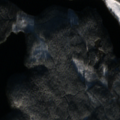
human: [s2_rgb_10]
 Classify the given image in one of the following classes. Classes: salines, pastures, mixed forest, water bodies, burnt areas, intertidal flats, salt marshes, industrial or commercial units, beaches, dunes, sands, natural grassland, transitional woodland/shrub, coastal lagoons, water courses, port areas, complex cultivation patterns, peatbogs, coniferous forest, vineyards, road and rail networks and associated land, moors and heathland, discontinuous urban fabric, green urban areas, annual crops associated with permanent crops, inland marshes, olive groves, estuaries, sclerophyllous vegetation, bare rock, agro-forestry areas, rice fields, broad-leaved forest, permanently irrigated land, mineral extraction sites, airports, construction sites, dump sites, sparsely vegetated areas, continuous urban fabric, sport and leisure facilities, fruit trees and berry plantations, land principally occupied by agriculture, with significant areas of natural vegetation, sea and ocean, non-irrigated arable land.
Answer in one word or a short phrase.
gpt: coniferous forest, water bodies